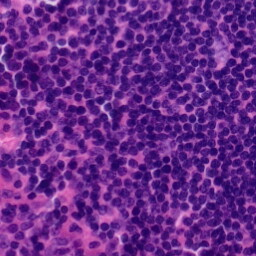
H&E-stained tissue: Tonsil